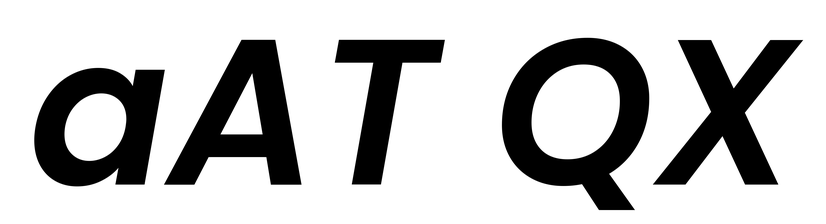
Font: Poppins-SemiBoldItalic